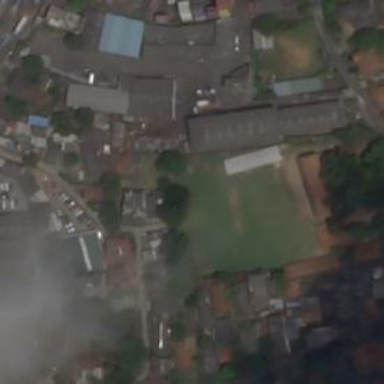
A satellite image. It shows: School.